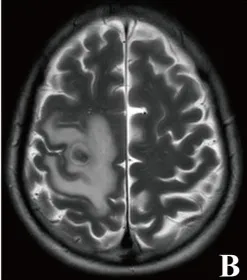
Brain MRI images of patient 1. In the right frontal lobe, a mass-like lesion with peripheral edema presenting long T1 and T2 signals was observed (A, B).
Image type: radiology (mri)